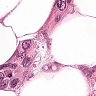
Metastatic tissue present: yes